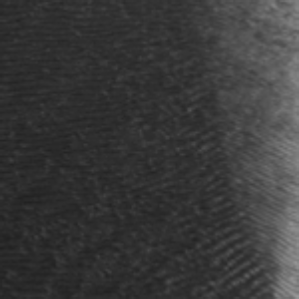
Label: frost